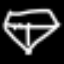
Label: diamond